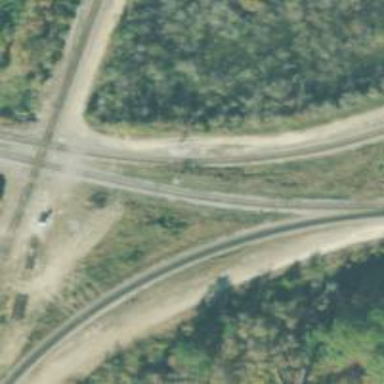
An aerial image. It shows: Railway track.